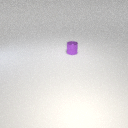
small purple metal cylinder